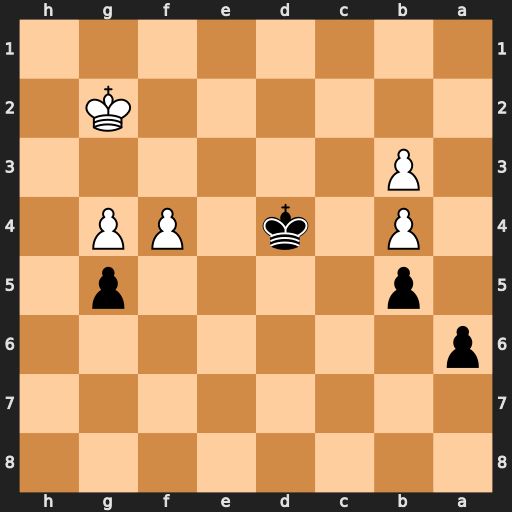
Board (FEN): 8/8/p7/1p4p1/1P1k1PP1/1P6/6K1/8
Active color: b
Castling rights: -
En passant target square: -
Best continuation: gxf4 Kf3 Ke5 g5 Kf5 g6 Kxg6